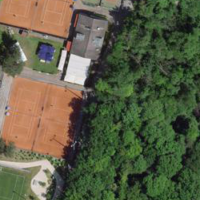
EUNIS habitat code: 44
Species observed at this site:
Daphne laureola
Dioscorea communis